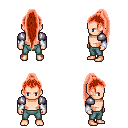
a pixel art fantasy rpg character, male body template, human, light skin, steel arm armor, teal pants, red extra-long topknot hairstyle, white cloth bracers, four views (front, back, left, right), 2x2 character sprite sheet, small pixel art, hard edges, no anti-aliasing